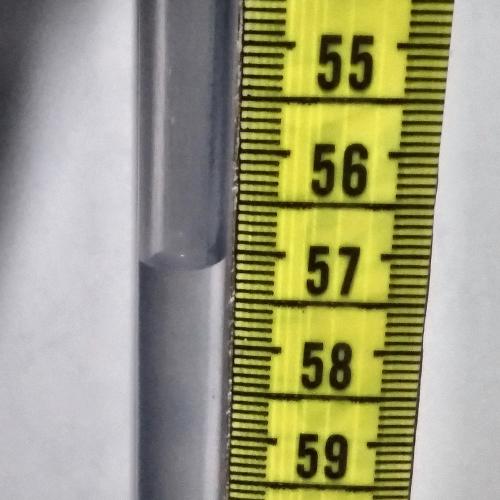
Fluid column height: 57.1 cm